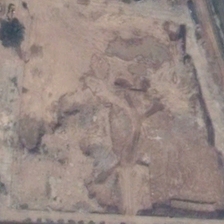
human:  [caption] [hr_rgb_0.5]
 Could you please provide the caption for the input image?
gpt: a square bareland is full of bumps and hollows .

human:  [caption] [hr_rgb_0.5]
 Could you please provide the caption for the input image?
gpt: a road with trees growing alongside goes along one side of the bareland .

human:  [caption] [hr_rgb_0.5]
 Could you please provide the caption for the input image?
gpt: a road with trees growing alongside goes along one side of the bareland .

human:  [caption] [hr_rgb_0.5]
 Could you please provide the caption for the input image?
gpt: the messy dirty bareland sits besides a straight row of trees .

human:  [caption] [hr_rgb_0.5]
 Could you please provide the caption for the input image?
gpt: it is a piece of irregular yellow bareland .